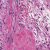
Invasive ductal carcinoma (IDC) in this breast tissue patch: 1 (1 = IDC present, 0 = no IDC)